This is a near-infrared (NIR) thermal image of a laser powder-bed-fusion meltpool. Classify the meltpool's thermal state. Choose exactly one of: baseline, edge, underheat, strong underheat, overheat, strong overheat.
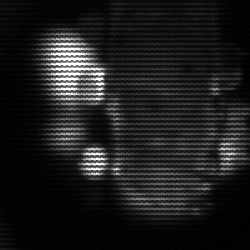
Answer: strong underheat